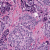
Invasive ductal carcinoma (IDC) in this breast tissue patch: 1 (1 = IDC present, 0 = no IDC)